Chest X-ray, PA view. Patient: 23 years old, sex M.
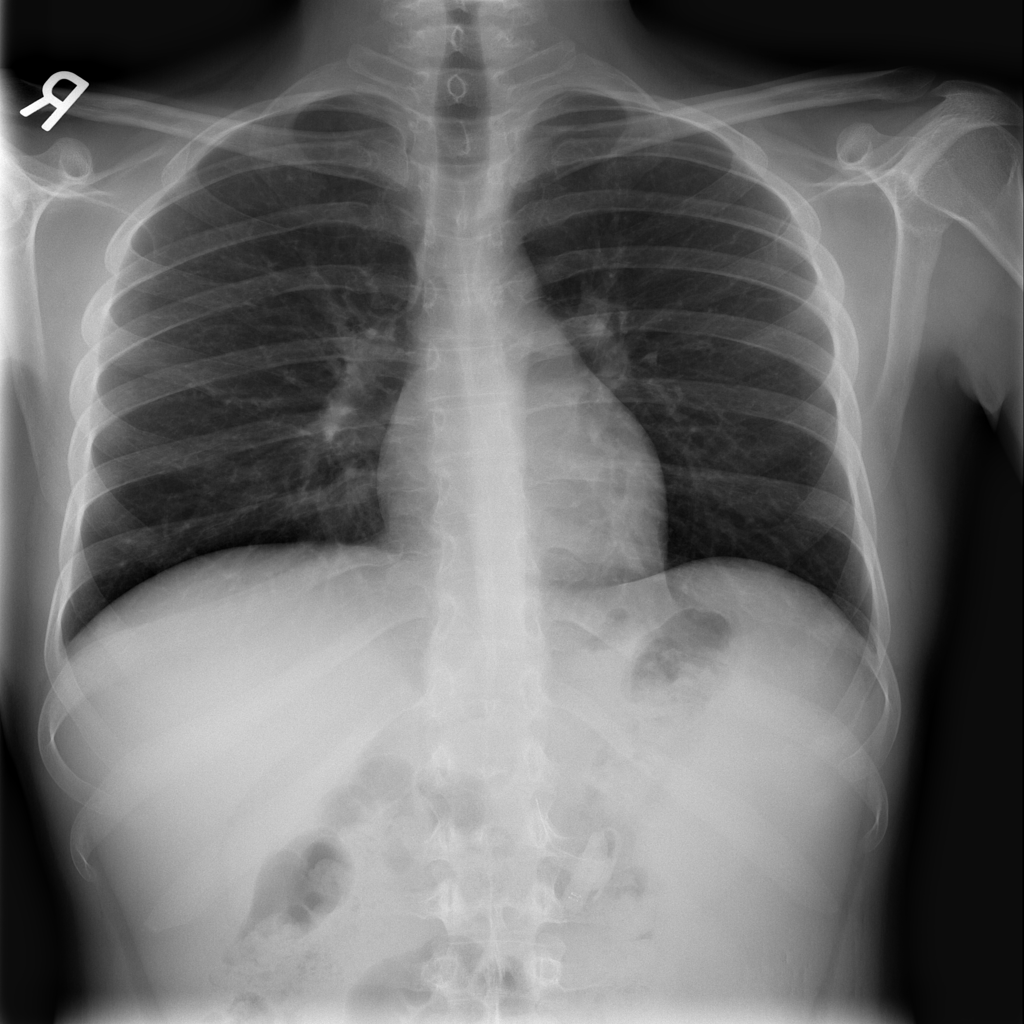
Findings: No Finding